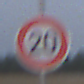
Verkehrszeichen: Geschwindigkeit20
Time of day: SunriseSunset
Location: Outdoor (Nature)
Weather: Overcast
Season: NotSpecified
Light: Natural